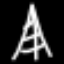
Label: The Eiffel Tower